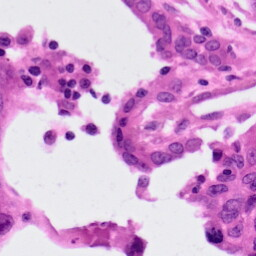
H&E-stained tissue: Lung